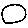
Label: circle